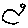
Label: bird